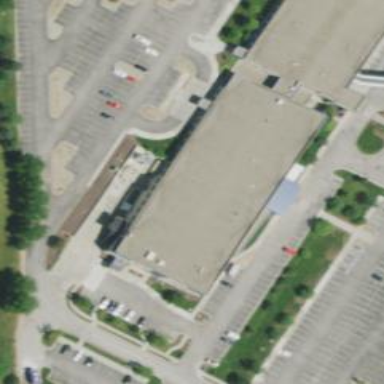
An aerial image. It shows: Office building that houses clinic providing healthcare services.